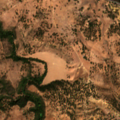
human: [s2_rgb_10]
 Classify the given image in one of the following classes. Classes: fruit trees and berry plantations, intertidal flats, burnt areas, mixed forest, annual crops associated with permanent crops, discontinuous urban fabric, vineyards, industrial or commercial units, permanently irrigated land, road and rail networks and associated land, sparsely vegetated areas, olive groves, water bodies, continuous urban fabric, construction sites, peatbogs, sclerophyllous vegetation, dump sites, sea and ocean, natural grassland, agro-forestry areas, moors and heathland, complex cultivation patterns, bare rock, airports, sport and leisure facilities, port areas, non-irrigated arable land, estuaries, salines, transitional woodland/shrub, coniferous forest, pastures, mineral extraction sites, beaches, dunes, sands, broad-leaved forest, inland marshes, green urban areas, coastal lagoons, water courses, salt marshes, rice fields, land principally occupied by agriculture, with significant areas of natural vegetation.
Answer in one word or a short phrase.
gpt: non-irrigated arable land, agro-forestry areas, broad-leaved forest, transitional woodland/shrub